Question: I have a small problem...

it's top left web page corner. There I have a 'div' with background and 'div' are few pixels away from edge.
My code:
'''
<div id="contcont"></div>
'''
'''
#contcont{
width: 100% ;
height: 100%;
background-color: rgb(0,0,255);
background-image:url('bg.jpg');
background-size: cover;
background-repeat: no-repeat;
top:0;
bottom: 0;
left: 0;
right: 0;
}
'''
How can I remove the gap?
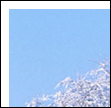
Answer: Most browsers have a default margin for the body element. So include:
'''
body { margin: 0; padding: 0; }
'''
To remove all browser defaults, to begin clean, do a Google search on: 'css reset'